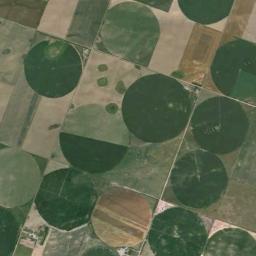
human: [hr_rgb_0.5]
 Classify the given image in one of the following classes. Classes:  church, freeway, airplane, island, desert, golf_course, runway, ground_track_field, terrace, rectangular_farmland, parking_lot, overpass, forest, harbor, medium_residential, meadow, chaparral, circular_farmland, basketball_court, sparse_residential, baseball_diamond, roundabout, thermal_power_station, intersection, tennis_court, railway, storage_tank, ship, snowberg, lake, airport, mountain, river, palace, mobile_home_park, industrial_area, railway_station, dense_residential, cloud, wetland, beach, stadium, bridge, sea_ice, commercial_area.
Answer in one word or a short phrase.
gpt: circular_farmland